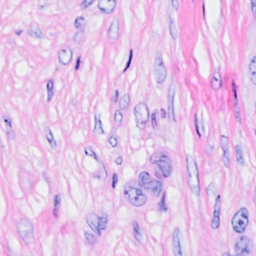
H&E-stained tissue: Breast